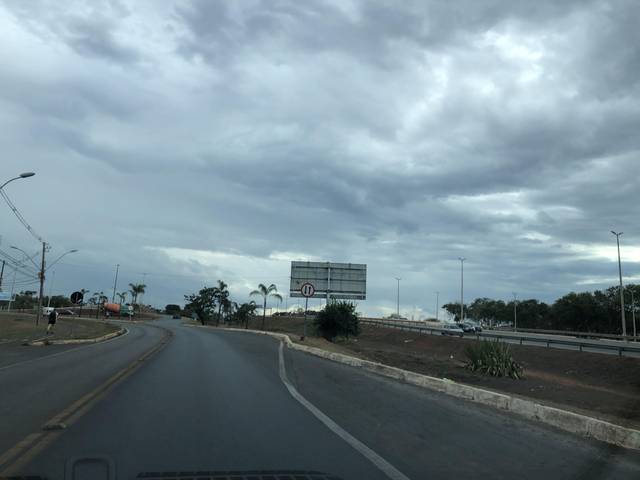
Region: Brazil
Coordinates: -15.881, -47.959